Question: I'm using leaflet.js and adding a Fulcrum Mapbox tile layer URL to load a specific map into my website... The tiles load in circles and I'm not sure whats going on! Any help would be awesome.
Image of the resulting tiles:

Here is my code:
'''
var backgroundLayer = L.tileLayer("https://api.mapbox.com/styles/v1/measure/ck8515ktb01vd1ilngup1r6rr/tiles/256/{z}/{x}/{y}@2x?access_token=pk.eyJ1IjoibWVhc3VyZSIsImEiOiJjanV6dW00NjIxY3liNDNwZnc4eWozbjY0In0.zj7VWavAGgdjQpOwWoXDqA",{
minZoom: 2,
maxNativeZoom: 22,
maxZoom: 22,
});
var map = L.map("mymap");
map.setView([35, -95], 14);
map.addLayer(backgroundLayer);
'''
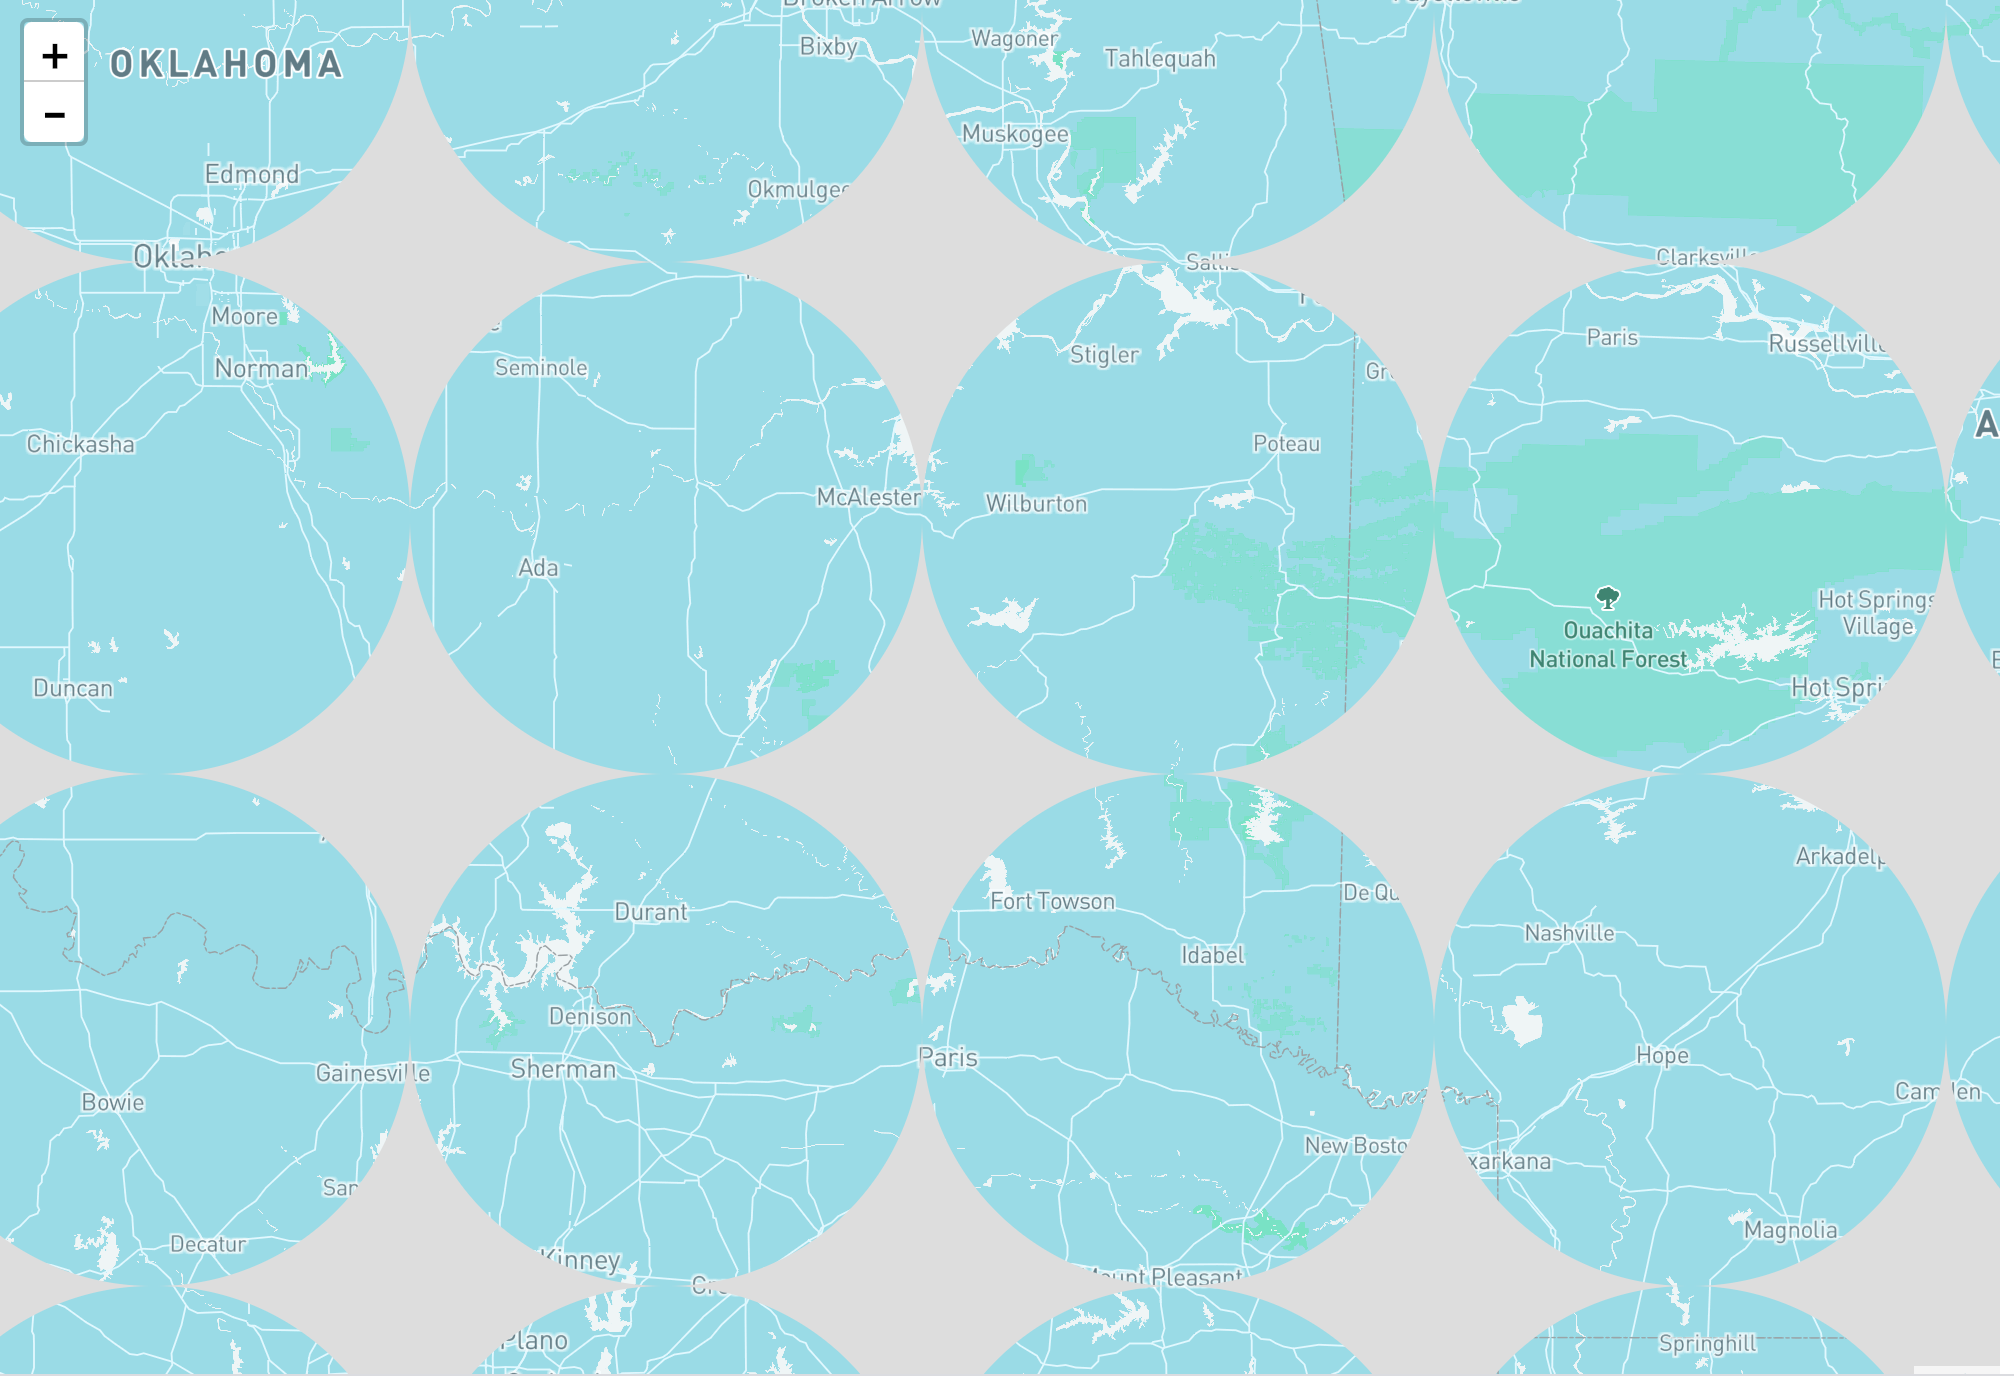
Answer: It is working as expected. Maybe there is a conflict with a css from some other library you use or there is an error somewhere else in your code.
Here is how it should be:
'''
<!DOCTYPE html>
<html>
<head>
<title>Quick Start - Leaflet</title>
<meta charset="utf-8" />
<meta name="viewport" content="width=device-width, initial-scale=1.0">
<link rel="shortcut icon" type="image/x-icon" href="docs/images/favicon.ico" />
<link rel="stylesheet" href="https://unpkg.com/leaflet@1.6.0/dist/leaflet.css" integrity="sha512-xwE/Az9zrjBIphAcBb3F6JVqxf46+CDLwfLMHloNu6KEQCAWi6HcDUbeOfBIptF7tcCzusKFjFw2yuvEpDL9wQ==" crossorigin="" />
<script src="https://unpkg.com/leaflet@1.6.0/dist/leaflet.js" integrity="sha512-gZwIG9x3wUXg2hdXF6+rVkLF/0Vi9U8D2Ntg4Ga5I5BZpVkVxlJWbSQtXPSiUTtC0TjtGOmxa1AJPuV0CPthew==" crossorigin=""></script>
</head>
<body>
<div id="mymap" style="width: 600px; height: 100vh;"></div>
<script>
var backgroundLayer = L.tileLayer("https://api.mapbox.com/styles/v1/measure/ck8515ktb01vd1ilngup1r6rr/tiles/256/{z}/{x}/{y}@2x?access_token=pk.eyJ1IjoibWVhc3VyZSIsImEiOiJjanV6dW00NjIxY3liNDNwZnc4eWozbjY0In0.zj7VWavAGgdjQpOwWoXDqA", {
minZoom: 2,
maxNativeZoom: 22,
maxZoom: 22,
});
var map = L.map("mymap");
map.setView([35, -95], 9);
map.addLayer(backgroundLayer);
</script>
</body>
</html>
'''